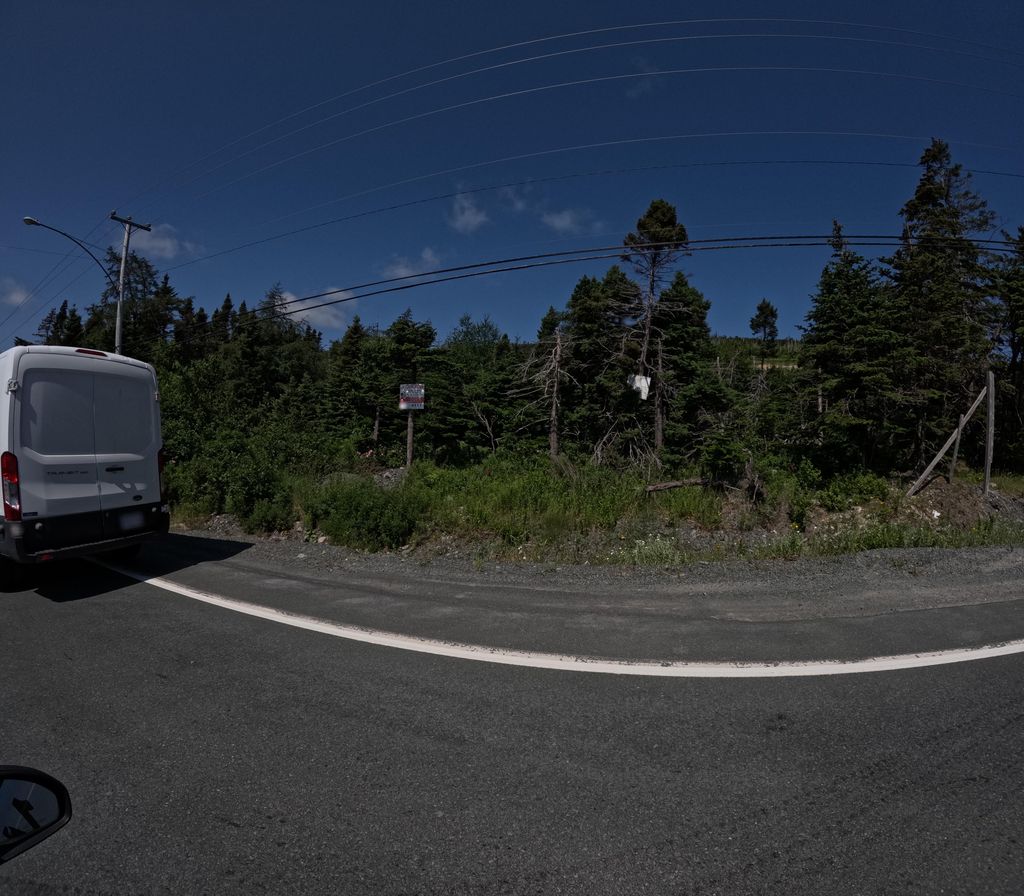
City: st_johns